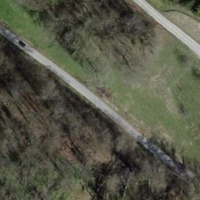
EUNIS habitat code: 41
Species observed at this site:
Triturus cristatus